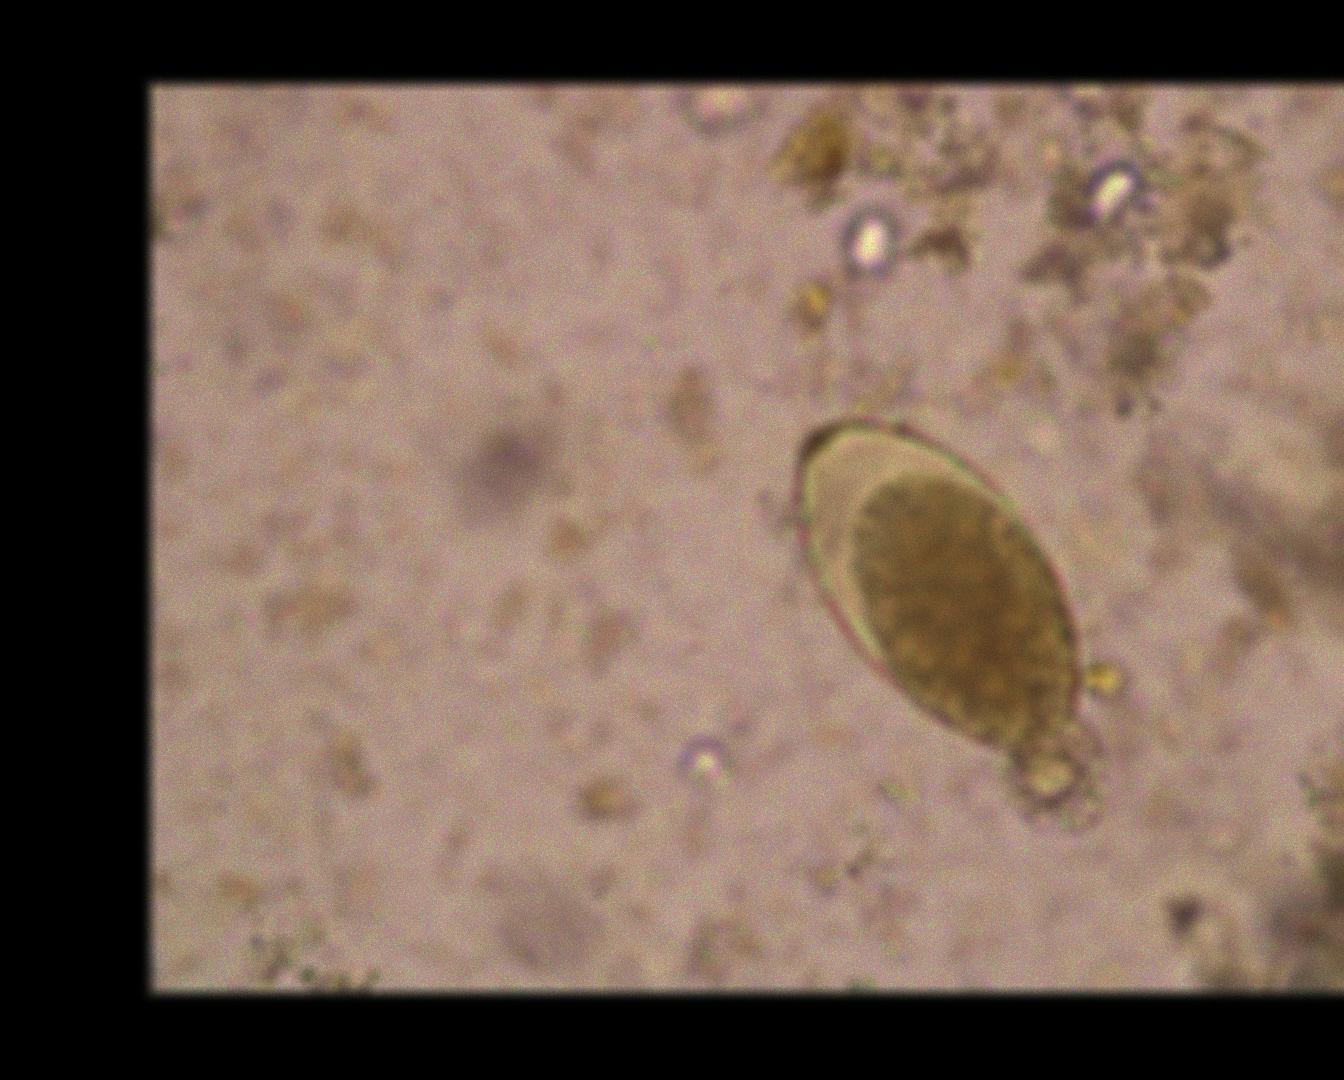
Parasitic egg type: Fasciolopsis buski